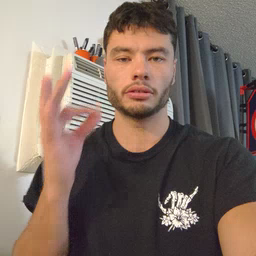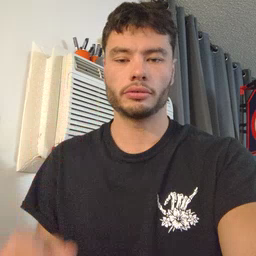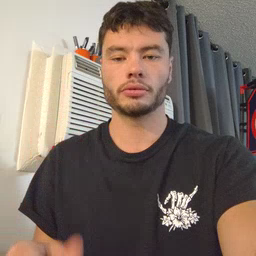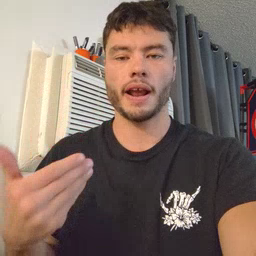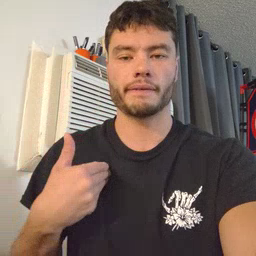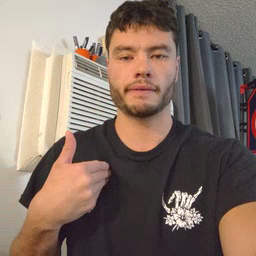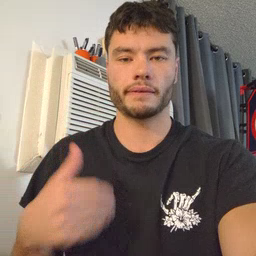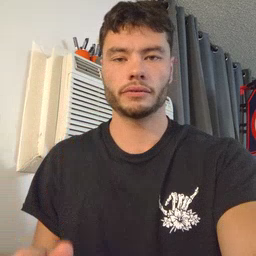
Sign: have